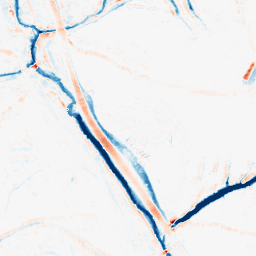
Category: morphological
Decomposition family: morphological_ellipse
Decomposition parameters: operation: average
width: 10
height: 10
Upsampling method: sinc_blackman
Upsampling parameters: scale: 2
kernel_size: 4
Upsampling scale: 2